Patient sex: F
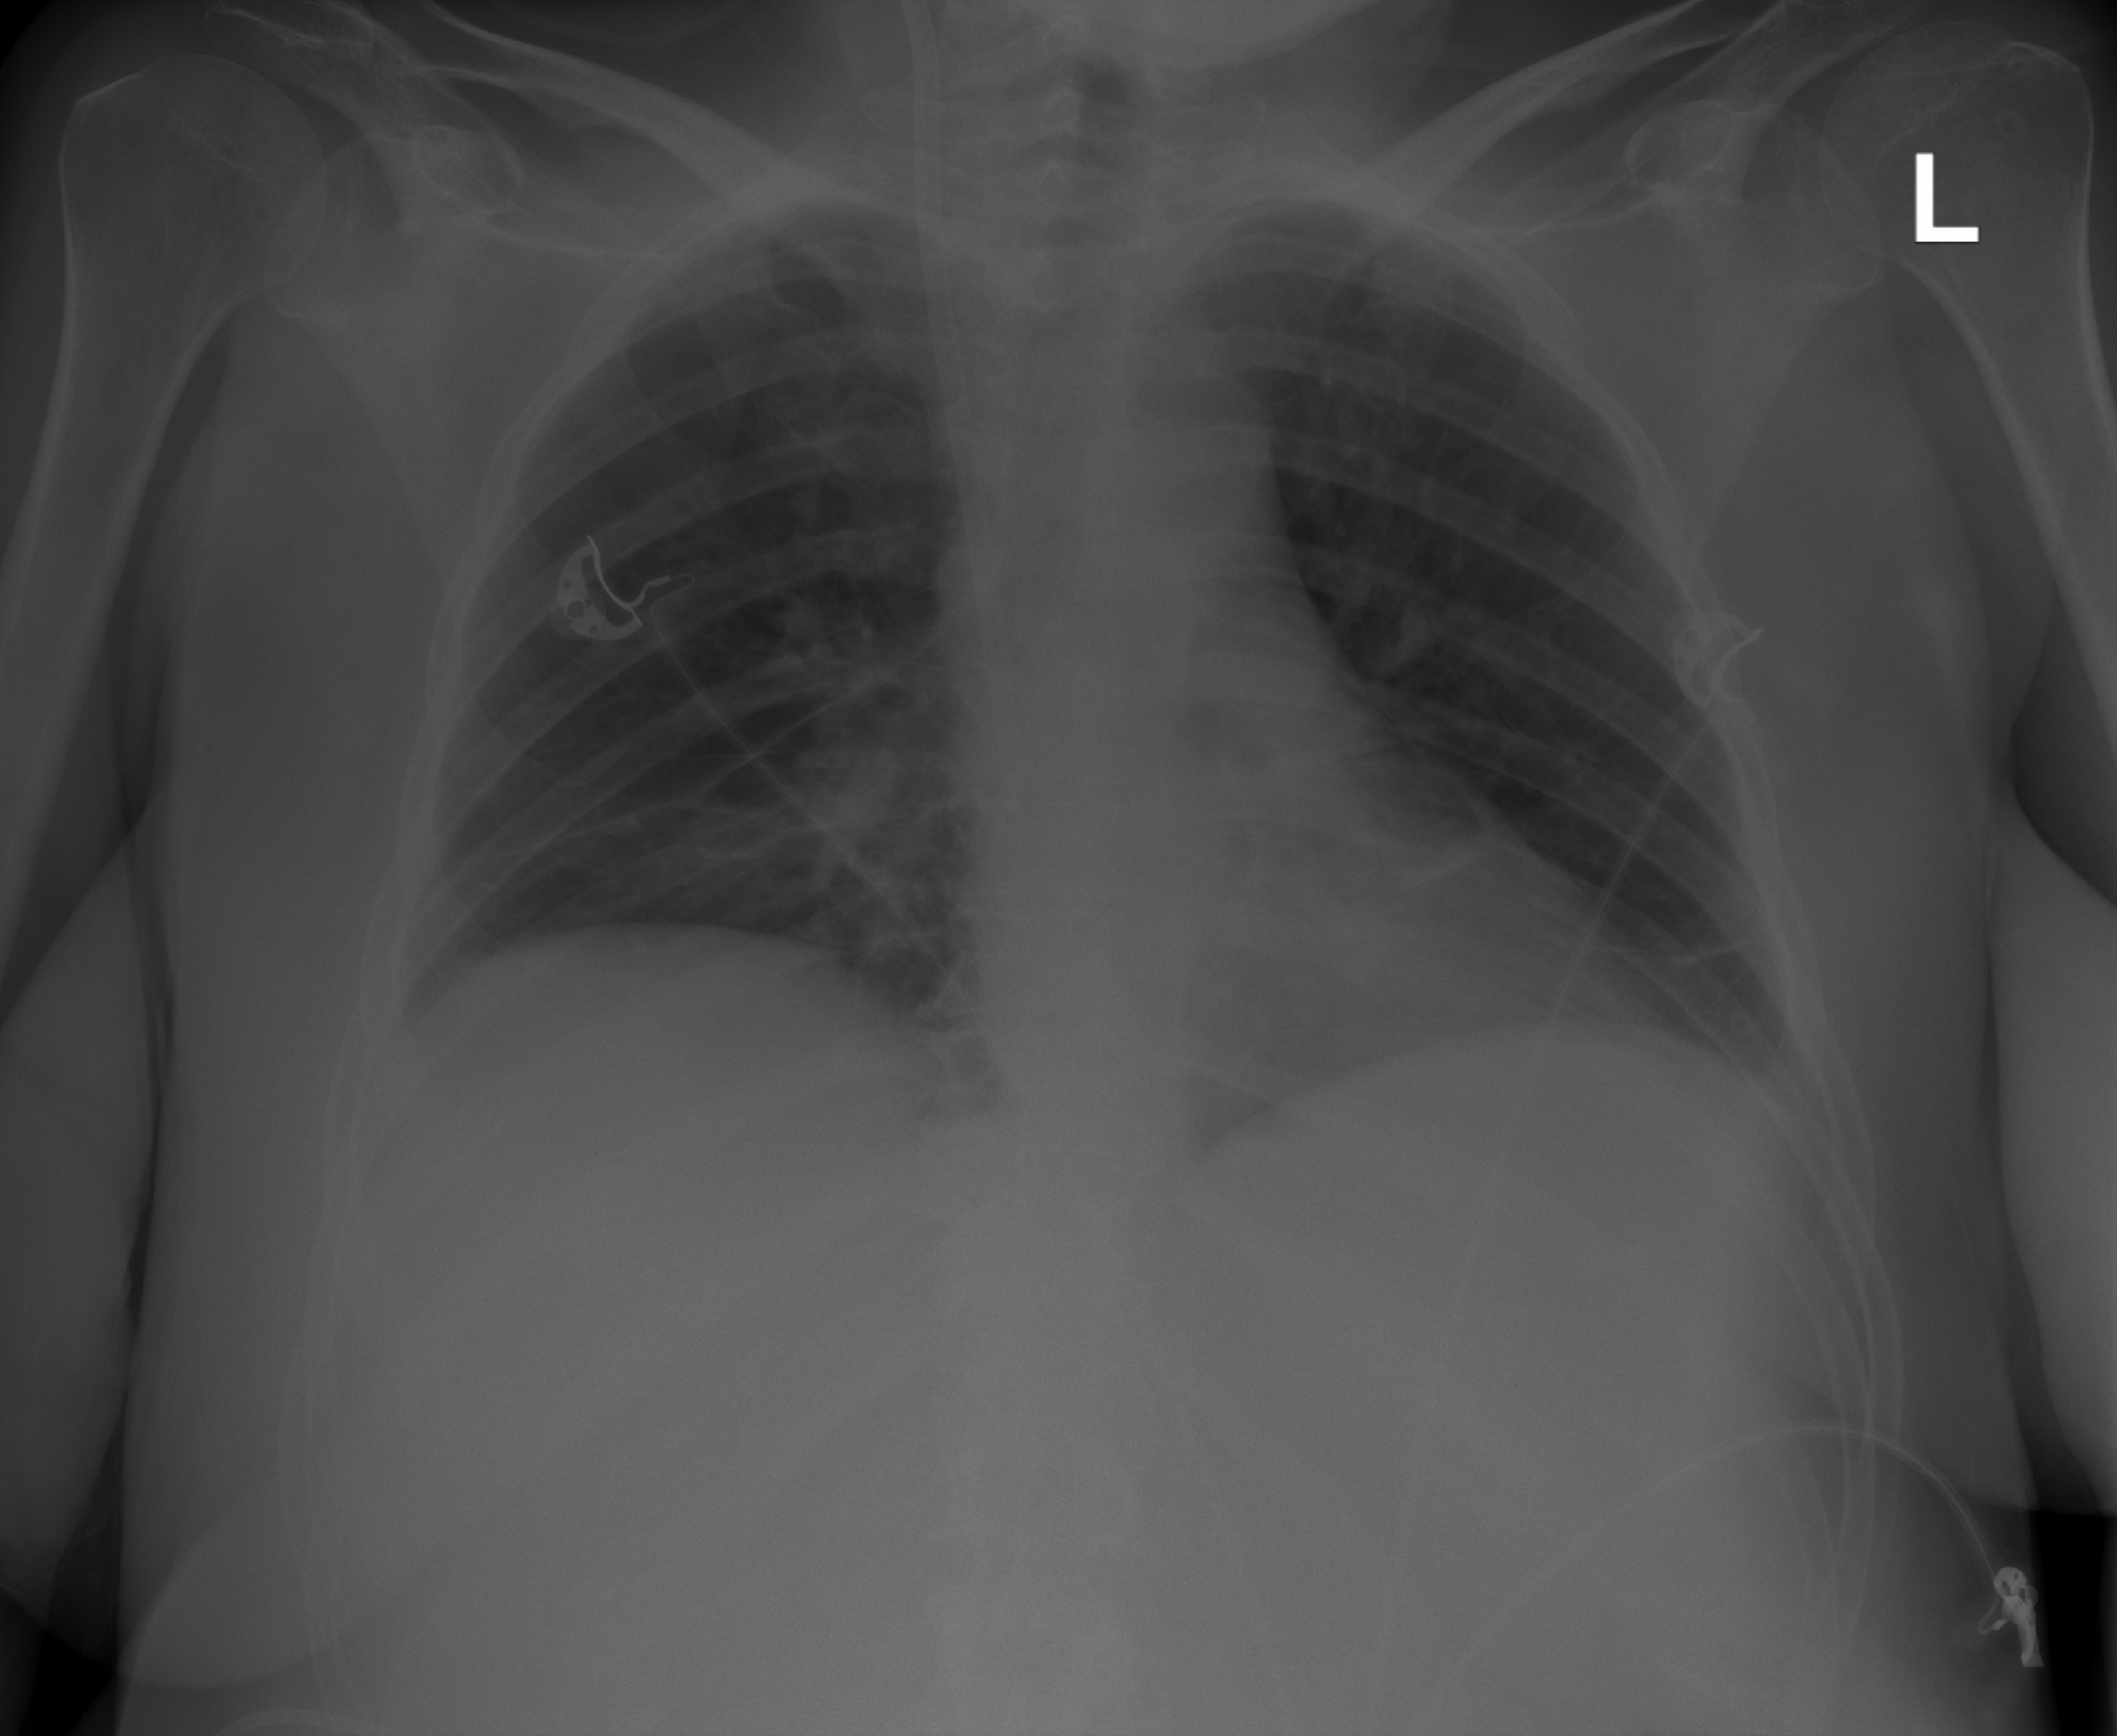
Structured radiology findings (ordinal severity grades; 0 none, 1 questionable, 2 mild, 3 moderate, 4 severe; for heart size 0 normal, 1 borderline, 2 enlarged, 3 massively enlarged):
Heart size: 0
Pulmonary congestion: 0
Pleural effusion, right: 0
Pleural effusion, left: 0
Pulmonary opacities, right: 0
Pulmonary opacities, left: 0
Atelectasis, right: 0
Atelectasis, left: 2